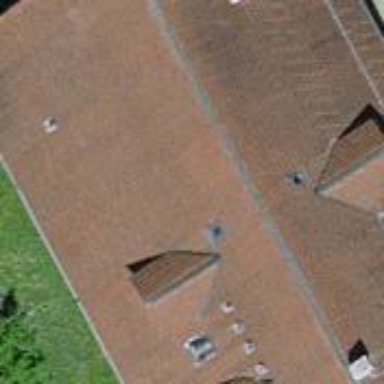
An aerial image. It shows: Town hall building with half-hipped roof shape.